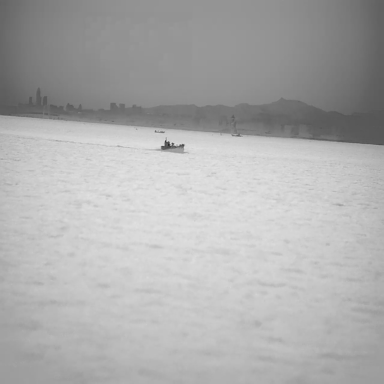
There are three bulk_carriers in the infrared image.